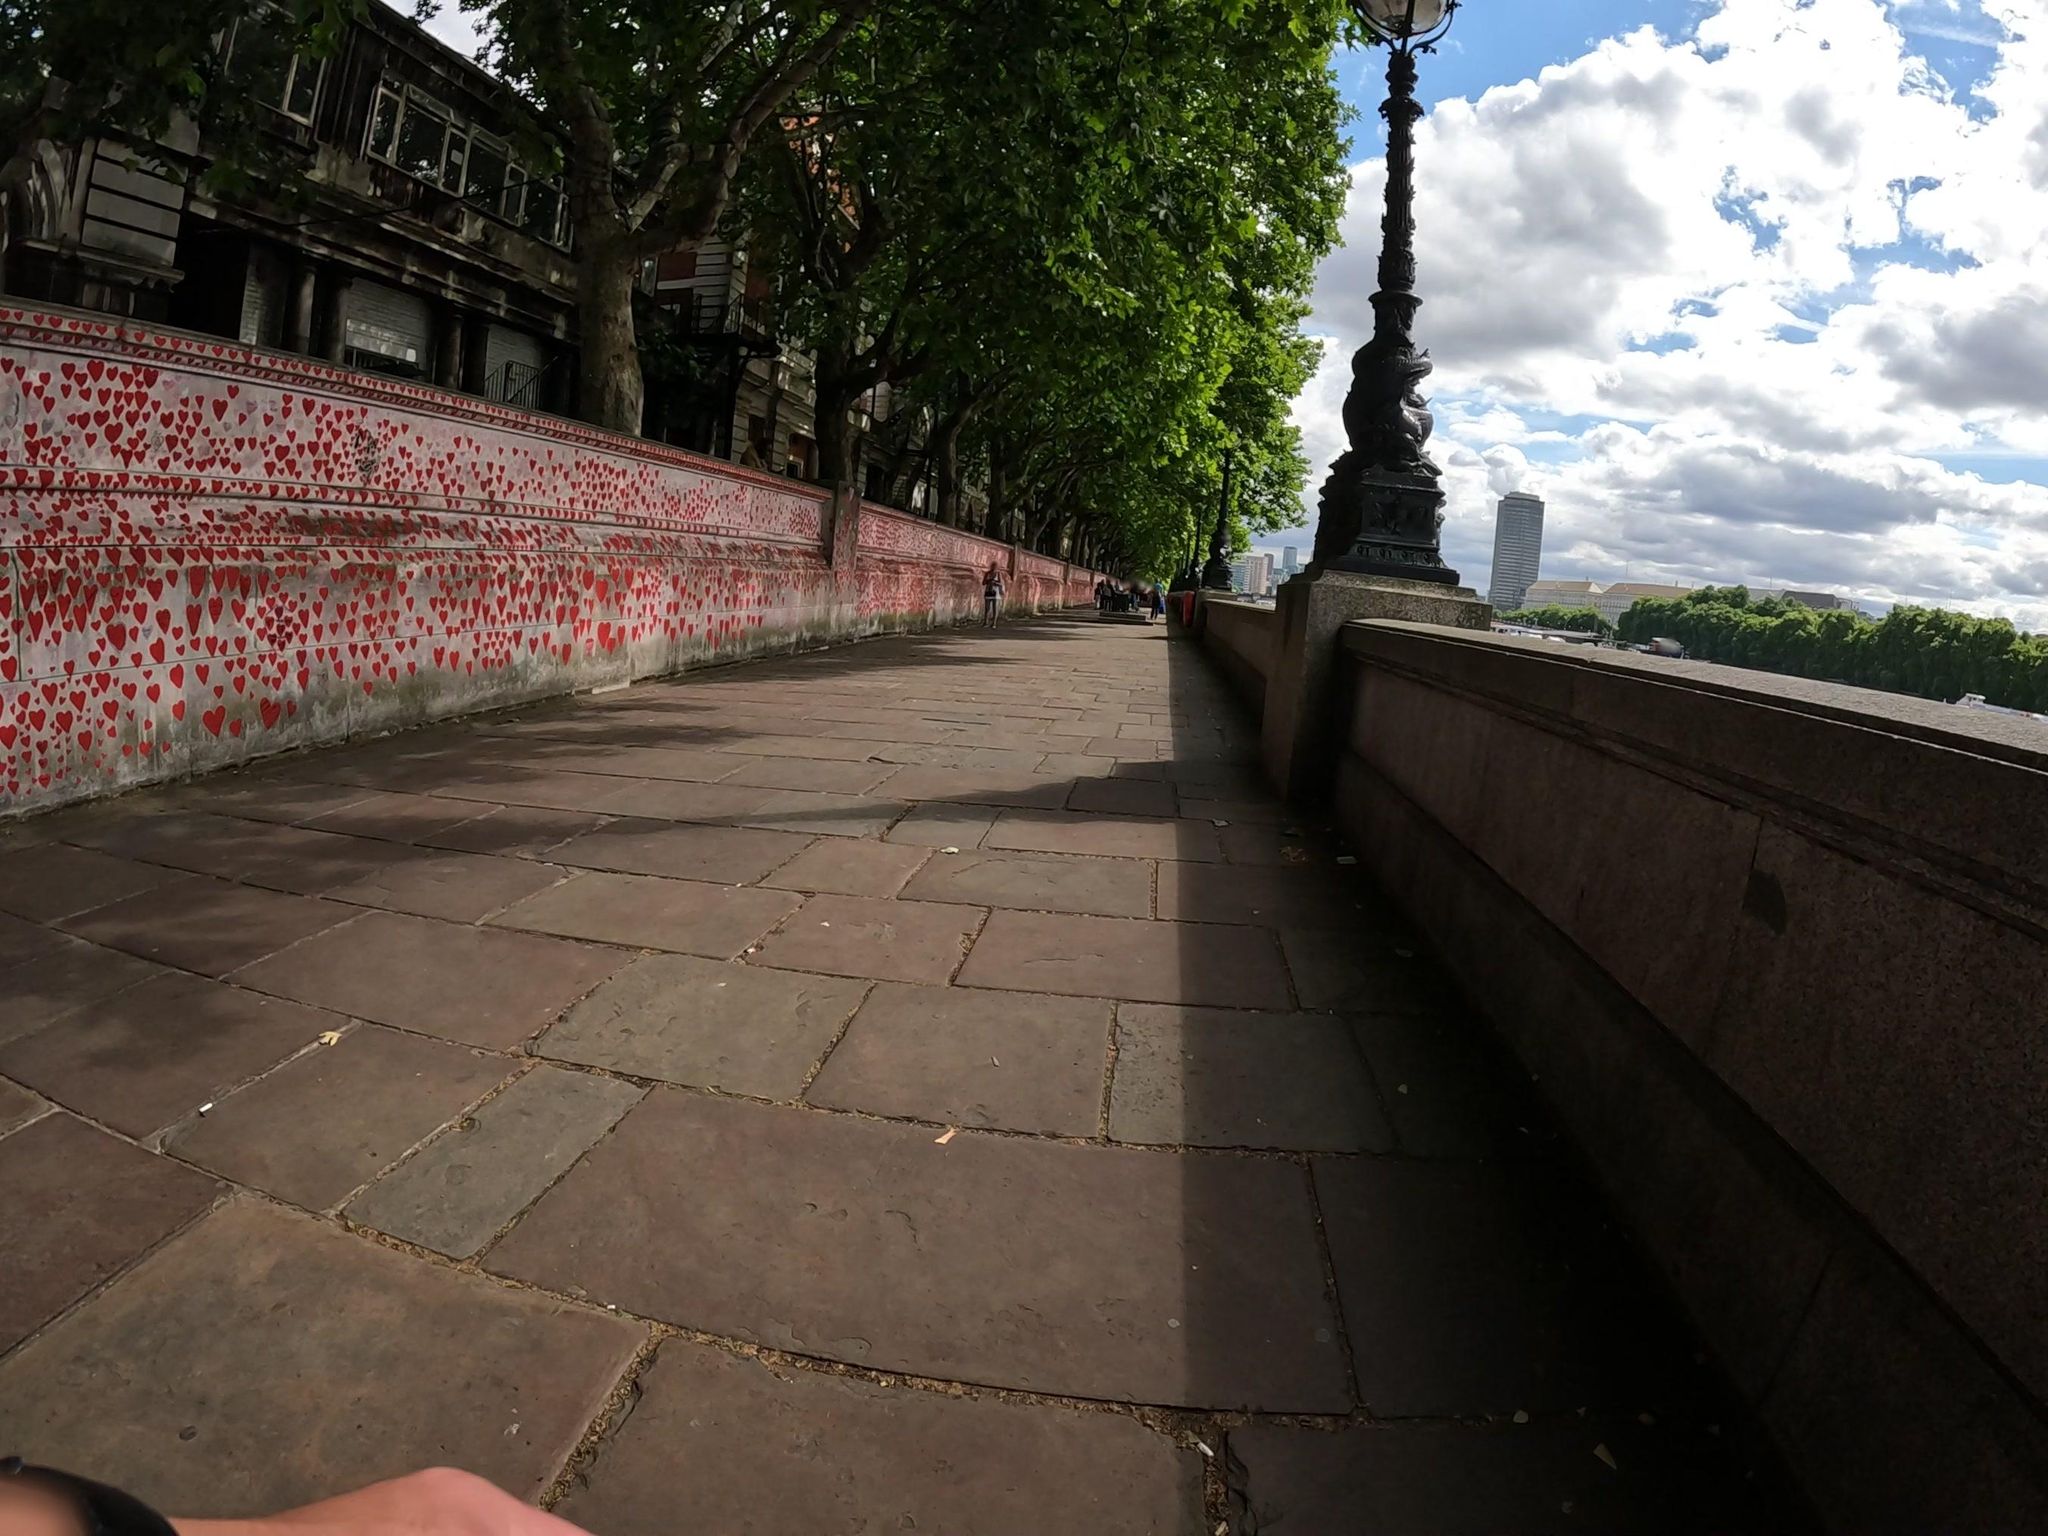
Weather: cloudy
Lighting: day
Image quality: good
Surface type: cycling surface
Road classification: footway
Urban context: urban centre
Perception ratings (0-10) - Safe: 5.99, Lively: 1.28, Beautiful: 7.58, Boring: 3.43, Depressing: 5.72, Wealthy: 6.07